RGB frame:
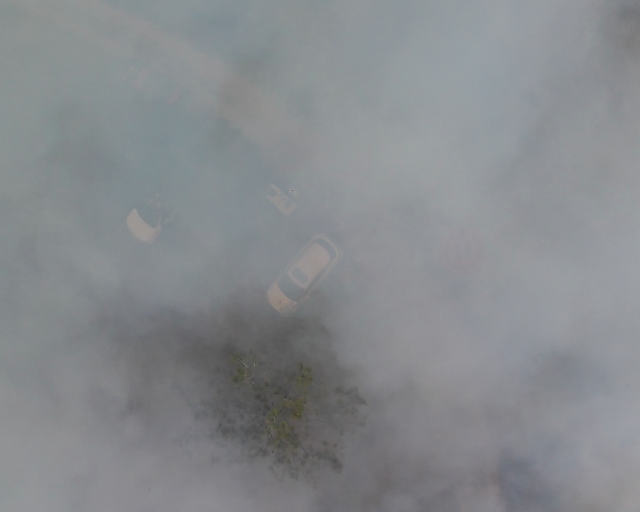
Thermal frame:
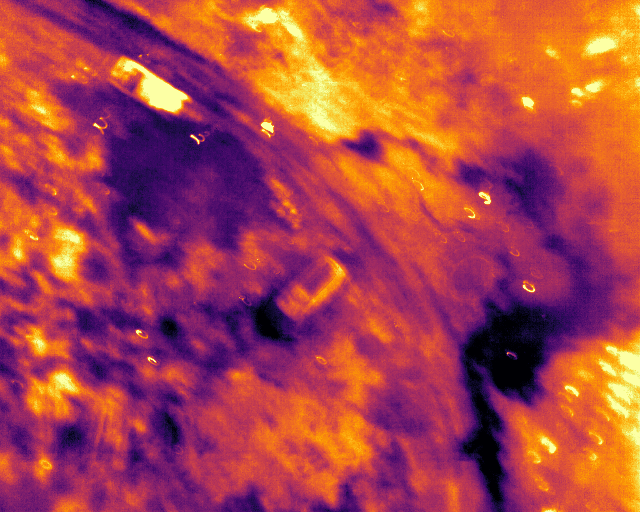
Captured: 2026-02-26 03:05:12
Pixels at or above 80 °C: 0 (fraction of frame: 0)